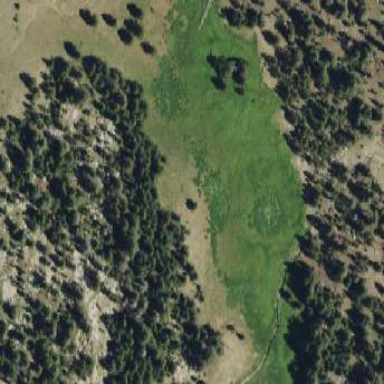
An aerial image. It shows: Beautiful meadow.